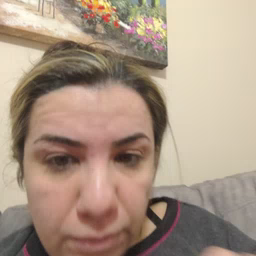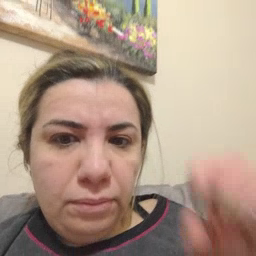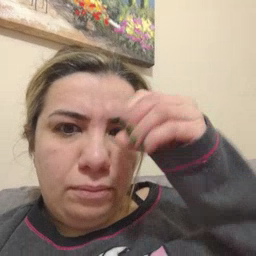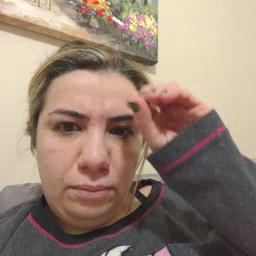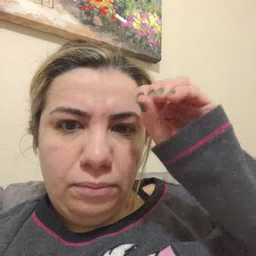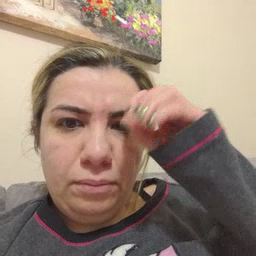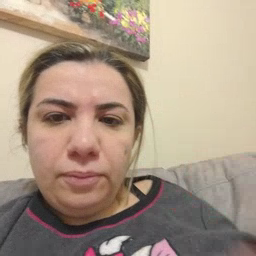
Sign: owl